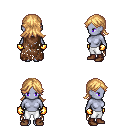
a pixel art fantasy rpg character, female body template, dark elf, purple skin, brown tattered cape, white pants, light blonde loose hair, gold gloves, brown shoes, four views (front, back, left, right), 2x2 character sprite sheet, small pixel art, hard edges, no anti-aliasing